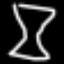
Label: hourglass